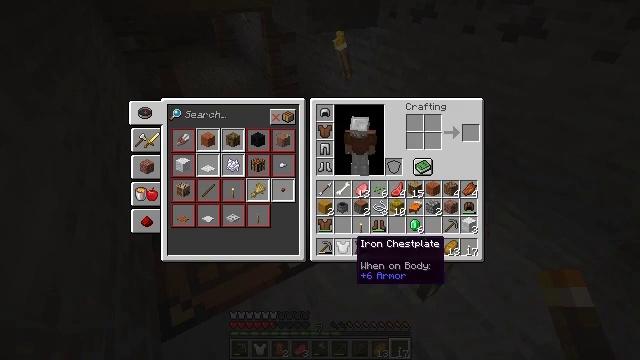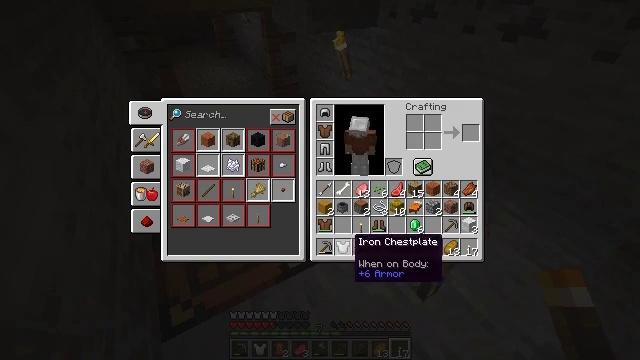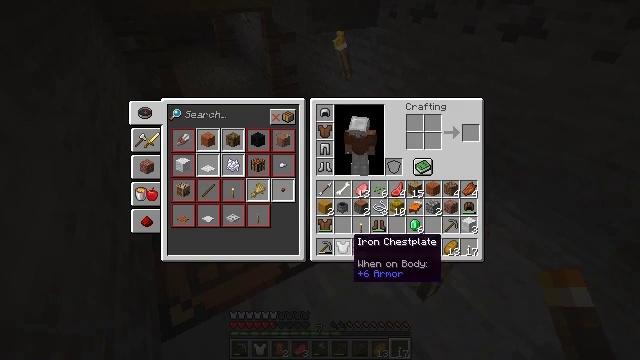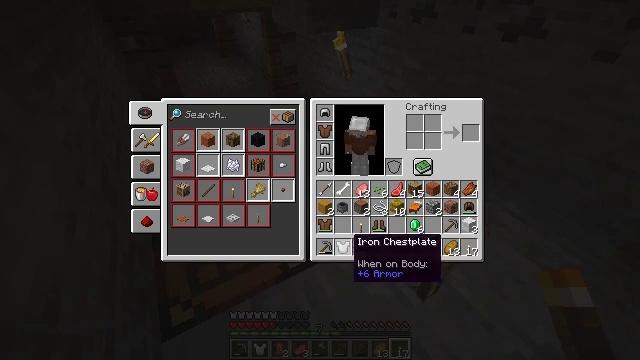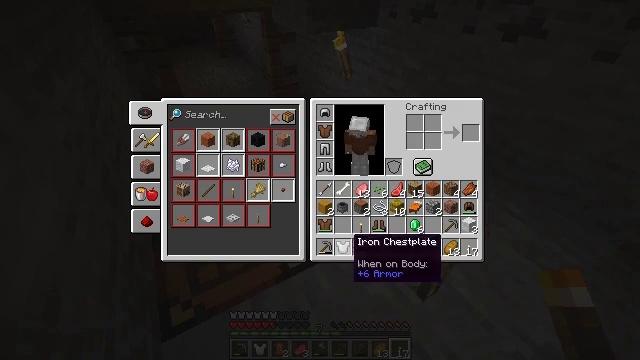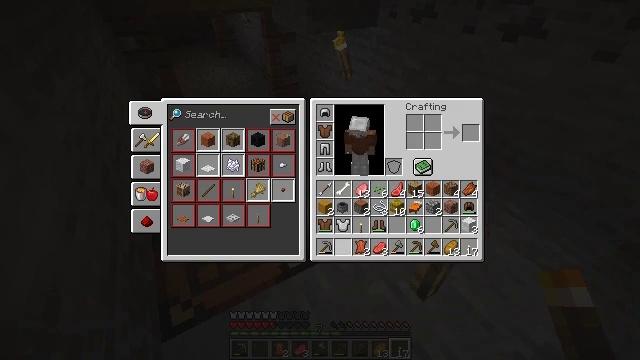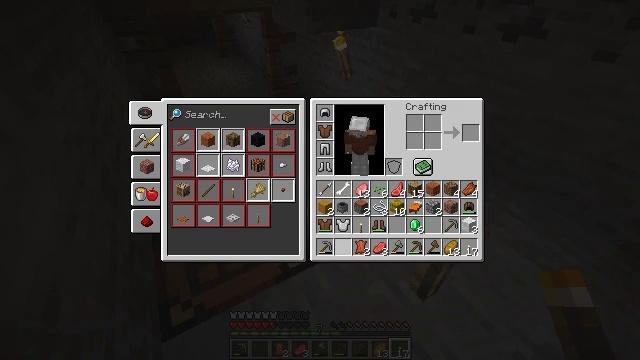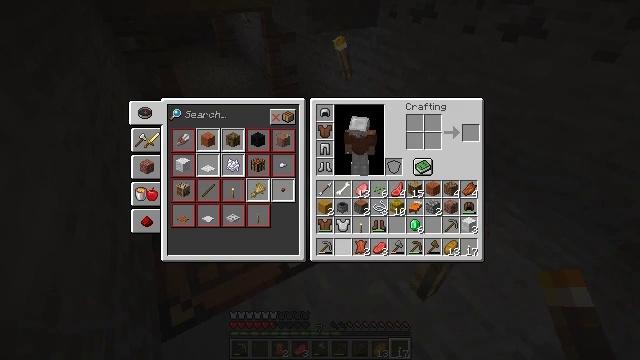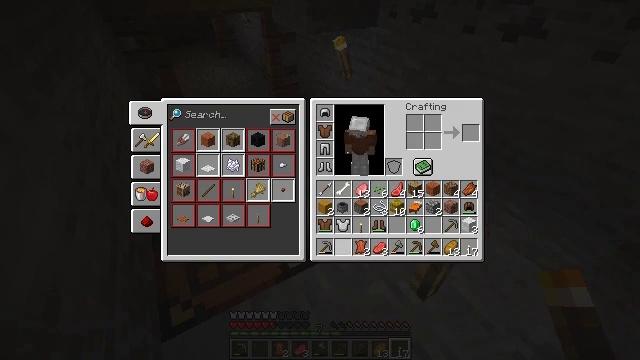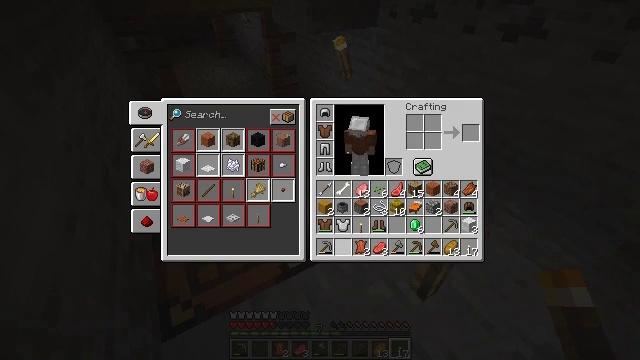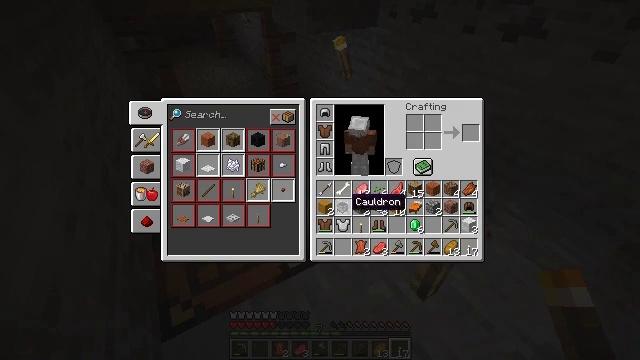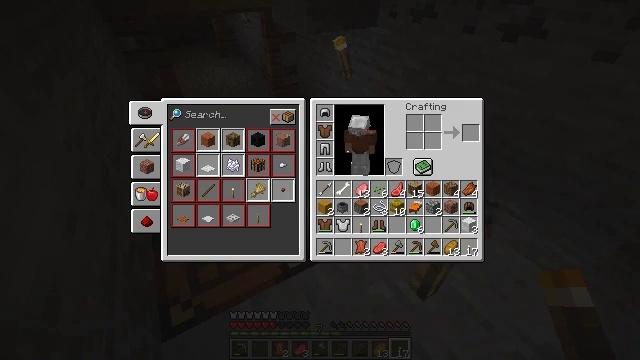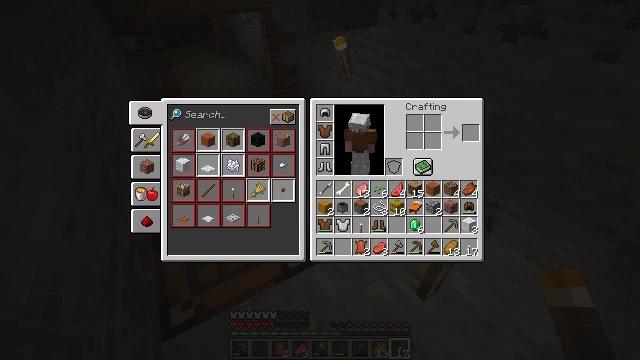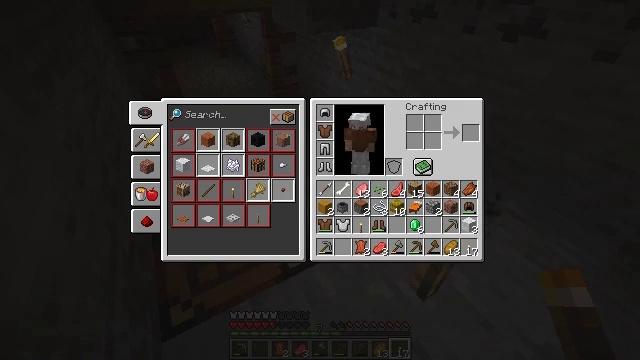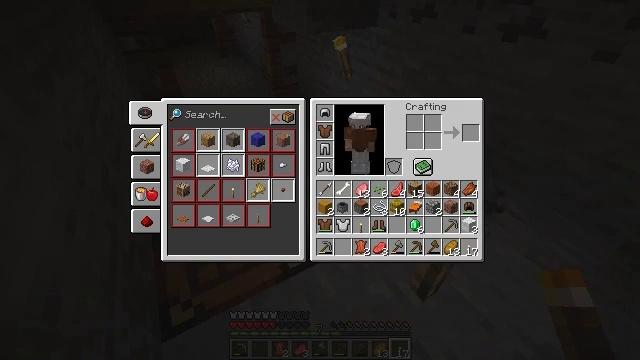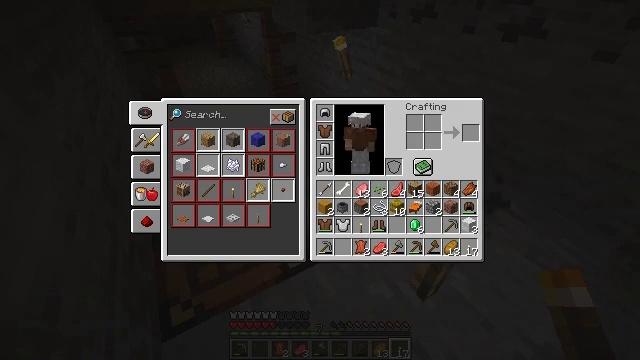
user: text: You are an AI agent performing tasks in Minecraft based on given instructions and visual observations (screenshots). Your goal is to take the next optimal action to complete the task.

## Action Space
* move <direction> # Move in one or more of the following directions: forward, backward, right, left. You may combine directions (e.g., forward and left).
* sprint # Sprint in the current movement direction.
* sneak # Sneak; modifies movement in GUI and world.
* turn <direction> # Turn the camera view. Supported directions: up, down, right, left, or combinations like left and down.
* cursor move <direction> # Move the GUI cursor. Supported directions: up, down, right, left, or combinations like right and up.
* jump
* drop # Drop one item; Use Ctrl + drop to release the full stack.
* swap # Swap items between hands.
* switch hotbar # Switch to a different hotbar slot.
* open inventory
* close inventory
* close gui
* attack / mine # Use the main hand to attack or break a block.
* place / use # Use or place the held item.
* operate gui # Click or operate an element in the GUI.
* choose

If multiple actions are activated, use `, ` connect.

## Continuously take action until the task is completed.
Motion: motion action
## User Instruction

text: Drop a leather chestplate.
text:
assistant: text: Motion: sneak
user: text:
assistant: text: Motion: sneak
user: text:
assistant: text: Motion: sneak
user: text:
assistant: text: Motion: sneak
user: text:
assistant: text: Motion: sneak, operate gui
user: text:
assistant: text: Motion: sneak, operate gui
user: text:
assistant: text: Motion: sneak
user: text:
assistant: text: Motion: sneak
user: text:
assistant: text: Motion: sneak
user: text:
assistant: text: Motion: sneak, cursor move up
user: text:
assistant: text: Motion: sneak, cursor move up
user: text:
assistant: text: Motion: sneak, cursor move up
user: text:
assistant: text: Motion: cursor move up
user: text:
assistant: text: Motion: no_op
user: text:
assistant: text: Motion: no_op
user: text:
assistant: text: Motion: cursor move left
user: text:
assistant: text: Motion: no_op
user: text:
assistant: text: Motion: no_op
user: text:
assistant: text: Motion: no_op
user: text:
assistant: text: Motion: no_op
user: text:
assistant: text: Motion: no_op
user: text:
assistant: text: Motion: no_op
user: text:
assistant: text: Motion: no_op
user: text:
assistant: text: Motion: no_op
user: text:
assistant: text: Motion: no_op
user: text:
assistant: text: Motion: no_op
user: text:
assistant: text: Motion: no_op
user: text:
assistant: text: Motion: no_op
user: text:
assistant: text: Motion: no_op
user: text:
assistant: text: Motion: sneak